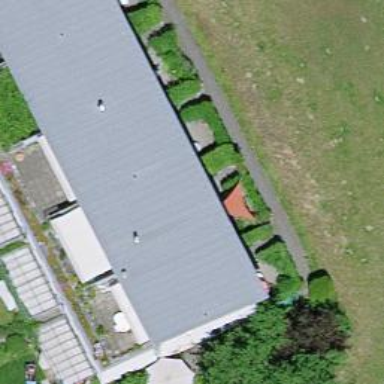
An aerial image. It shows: Residential building.